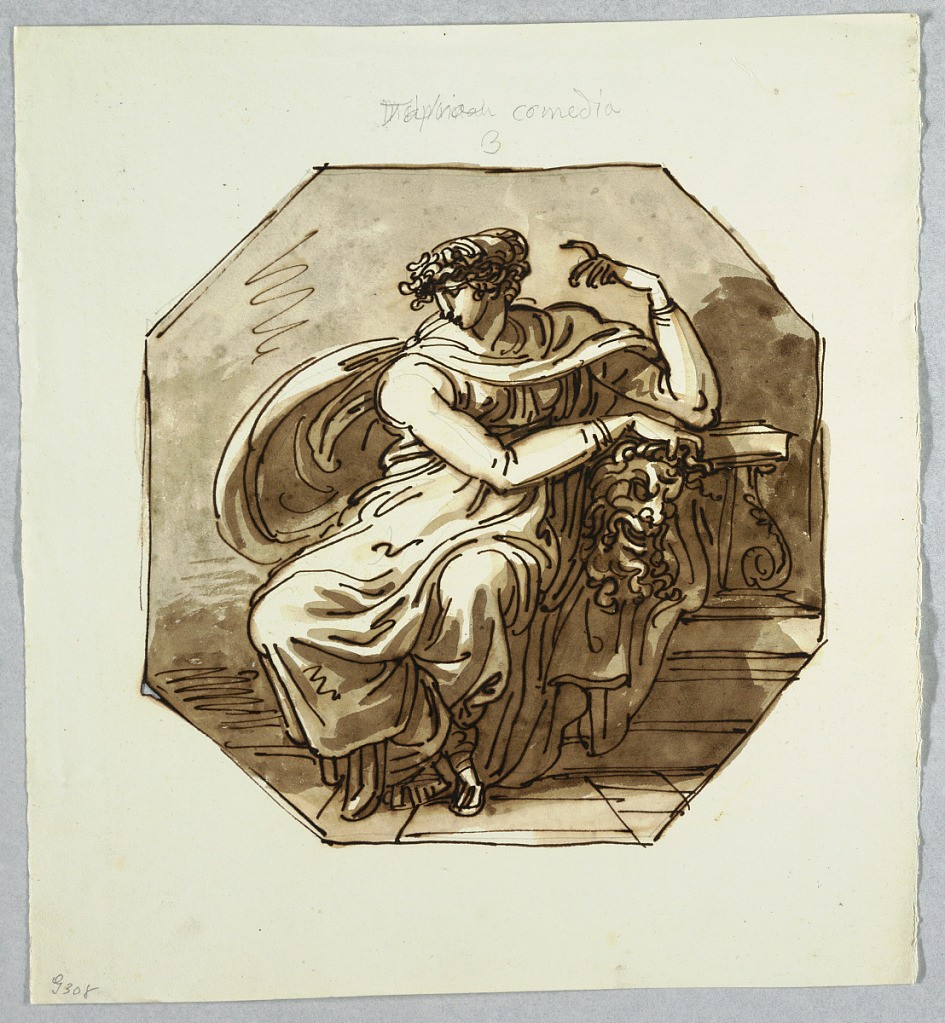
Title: Drawing
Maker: Felice Giani, Italian, 1758–1823
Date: About 1801
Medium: Pen and brown ink, brown wash, over back chalk, on rolled paper.
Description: Vertical Rectangle octagonal frame. Shown in the slightly altered pose of Isaiah by Michelangelo, the right hand leaning upon a mask.